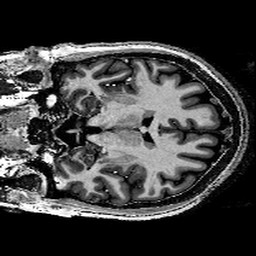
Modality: T1w
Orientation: coronal
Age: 30
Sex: female
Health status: healthy
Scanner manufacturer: siemens
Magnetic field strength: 9.4 T
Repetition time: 6 s
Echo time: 0.003 s